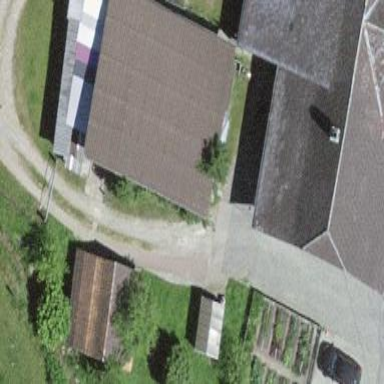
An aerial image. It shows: Shed.